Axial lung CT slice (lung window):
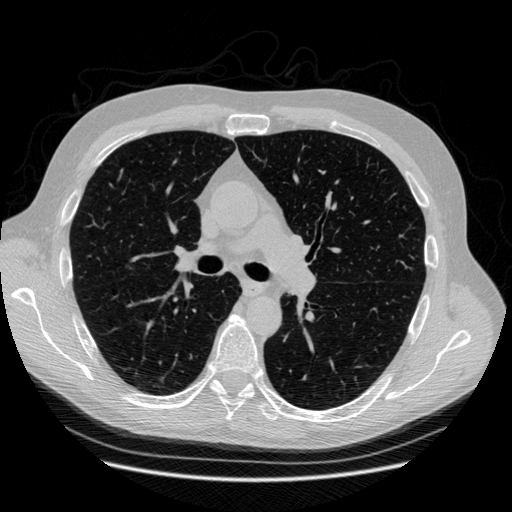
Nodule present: no